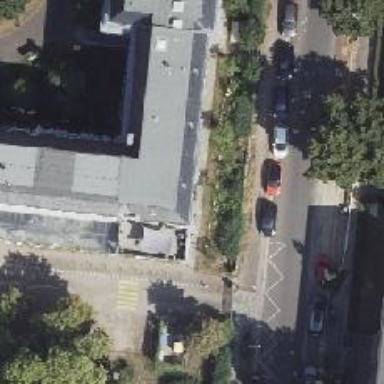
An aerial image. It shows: Kindergarten.